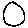
Label: circle